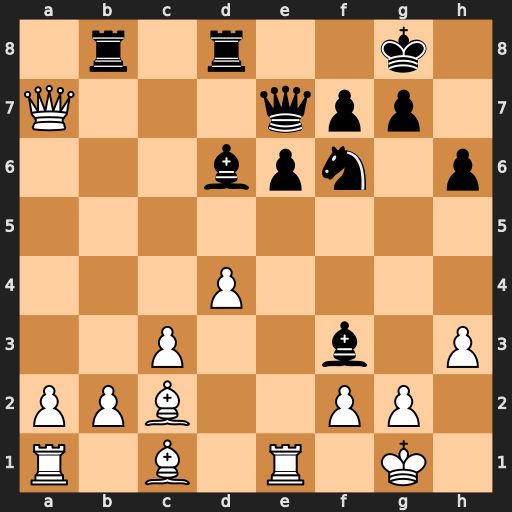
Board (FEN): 1r1r2k1/Q3qpp1/3bpn1p/8/3P4/2P2b1P/PPB2PP1/R1B1R1K1
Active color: w
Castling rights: -
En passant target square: -
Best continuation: Qxe7 Bxe7 gxf3